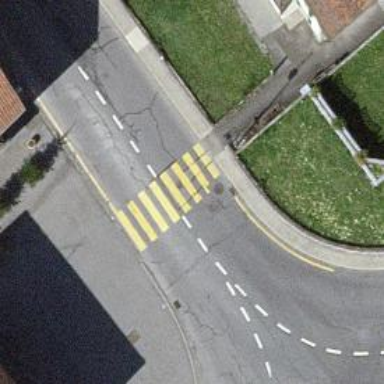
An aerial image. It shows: Zebra crossing on the road.